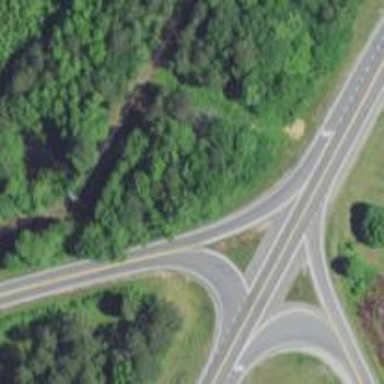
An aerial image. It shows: Cloverleaf junction on trunk link highway.